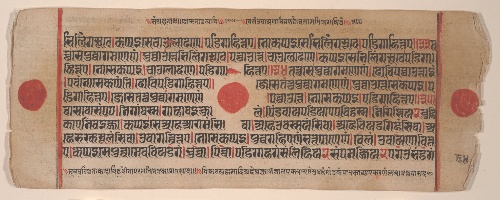
Artist: Bhadrabahu
Artist bio: Indian, died ca. 356 BCE
Date: 15th century
Object type: Folio
Classification: Paintings
Medium: Ink, opaque watercolor, and gold on paper
Culture: India (Gujarat)
Dimensions: (Average size .1–.71): 4 1/2 x 11 3/8 in. (11.4 x 28.9 cm)
Department: Asian Art
Credit line: Bequest of Cora Timken Burnett, 1956
Accession year: 1957
Repository: Metropolitan Museum of Art, New York, NY